Aerial crown-view tile of a tropical tree (Barro Colorado Island, Panama), acquired 20241216:
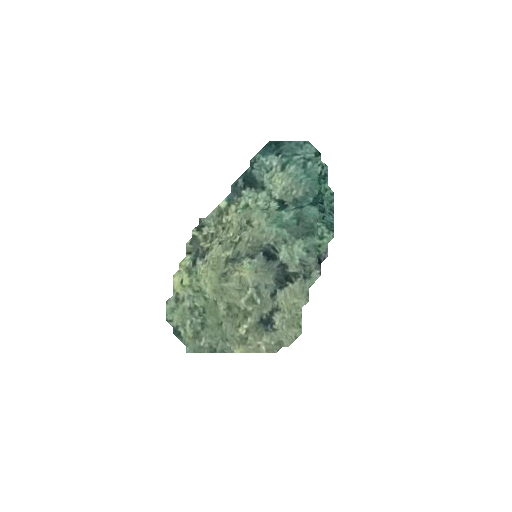
Species: Calophyllum longifolium
GBIF accepted scientific name: Calophyllum longifolium
Crown area: 35.651 m²